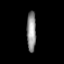
Tissue: prostate
Cell type: NK cells
Senescence score: 0.7373
Nuclear area (px): 366
Mean DAPI intensity: 144.656